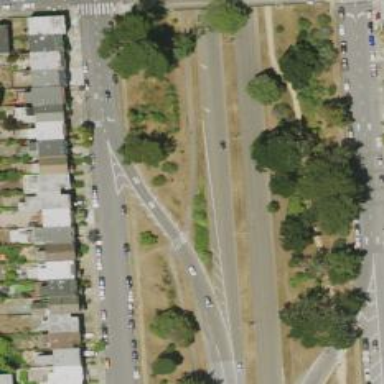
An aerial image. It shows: Secondary link road with asphalt surface and separate sidewalk.